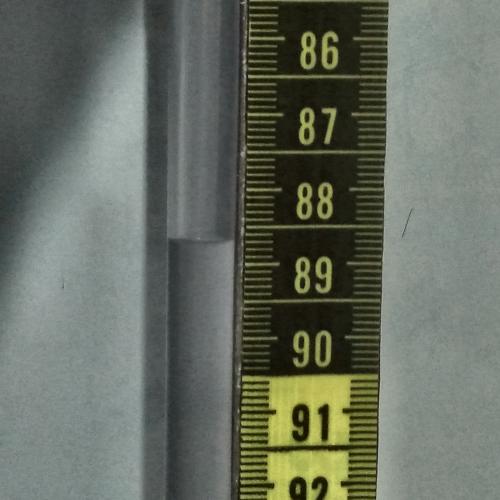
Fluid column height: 88.7 cm